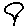
Label: tree